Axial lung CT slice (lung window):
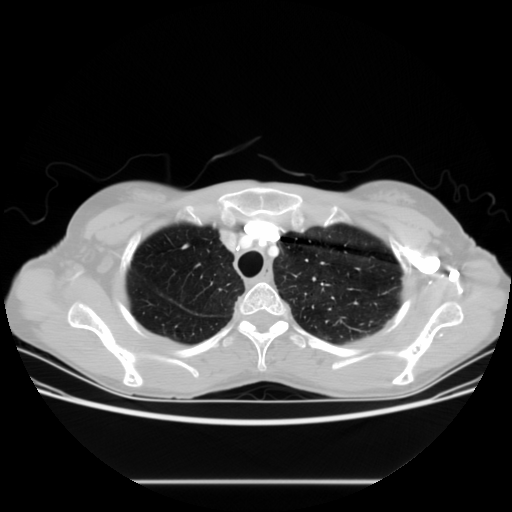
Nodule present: no